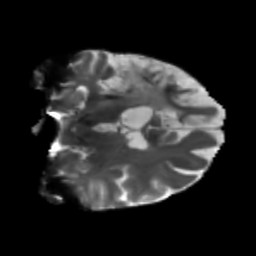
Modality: T2w
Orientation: coronal
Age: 56
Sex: male
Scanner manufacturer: siemens
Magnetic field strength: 3 T
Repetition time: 5.25 s
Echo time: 0.08 s